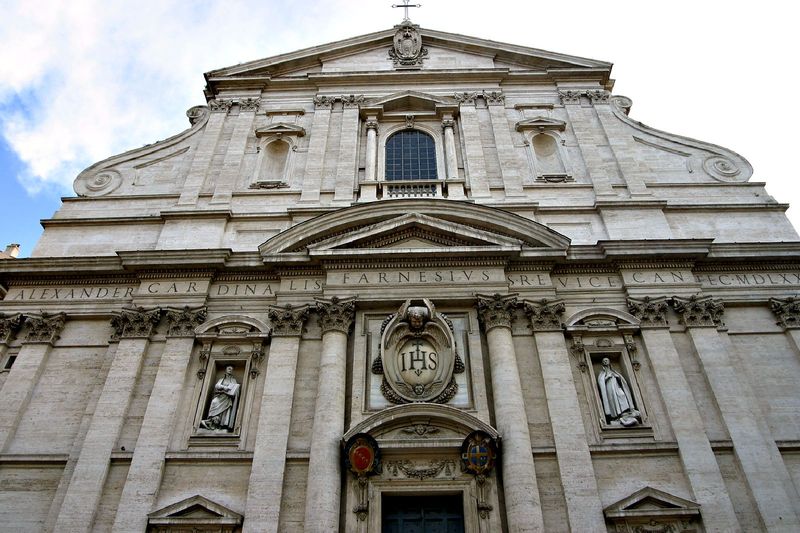
Titel: Fassade von Il Gesù in Rom
Künstler: Giacomo della Porta
Standort: Rom, Il Gesù (EU - I - Latium)
Schlagwörter: himmel, wolken, fenster, pfeiler, säulen, haus, kirche, schrift, fassade, figuren, tor, foto, kreuz, photo, portal, wappen, statuen, schnecke, tryptichon, nischen, alexander, ihs, vice, cardina